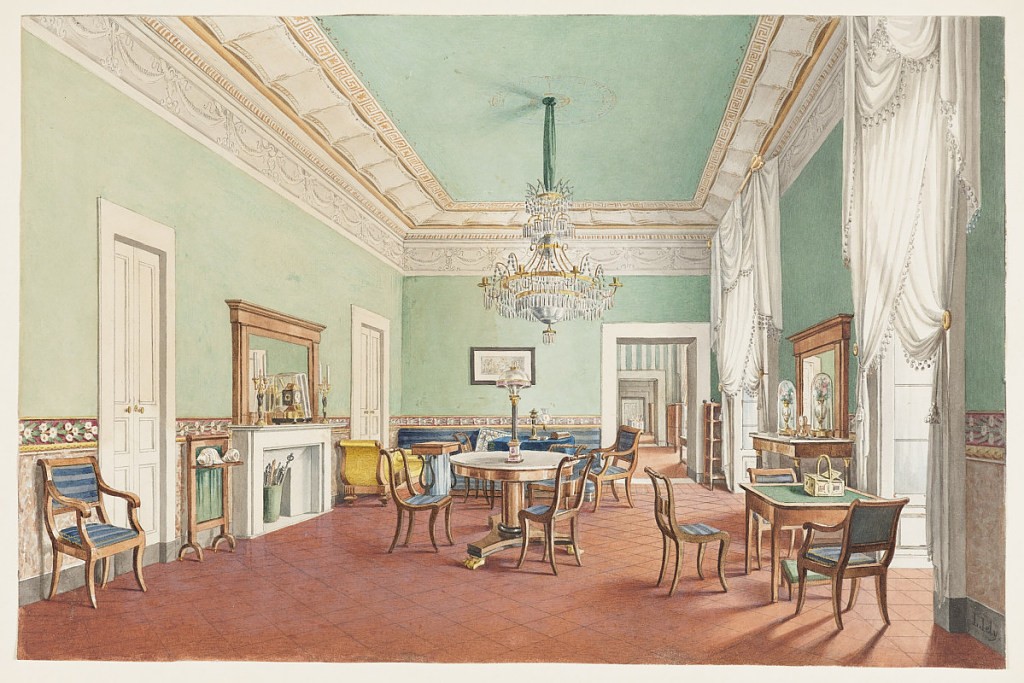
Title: A Salon in the Palazzo Satriano, Naples
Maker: L. Iely
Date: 1829
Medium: Brush and watercolor over graphite on white wove paper
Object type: Drawing
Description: In this plainly decorated salon, a marble (or marbleized) dado is topped by a floral border which runs around the painted pale green walls. The frieze around the ceiling, done either in plaster or trompe l'oeil, echoes the swags of the simple white curtains. A crystal chandelier in Neo-Classic style hangs over a marble-topped round table. An enfilade of rooms is seen through the open door of the salon just off-center on the right. On the walls are engravings after contemporary paintings, including Death of a Christian Martyr by Paul Delaroche.